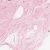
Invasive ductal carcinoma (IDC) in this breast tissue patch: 0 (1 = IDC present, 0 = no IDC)